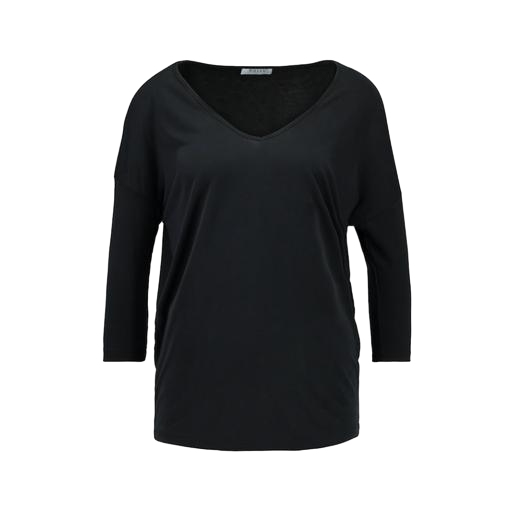
black three-quarter-sleeve top only macy, black three-quarter-sleeve scoop-neck t-shirt only macy, black v-neck top only macy, white background